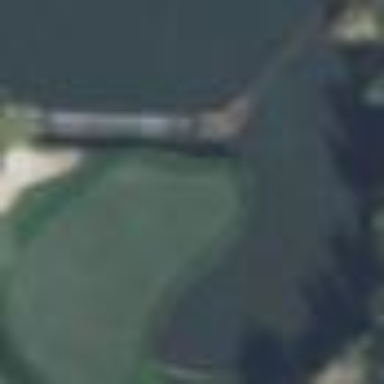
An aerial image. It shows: Water hazard on golf course.